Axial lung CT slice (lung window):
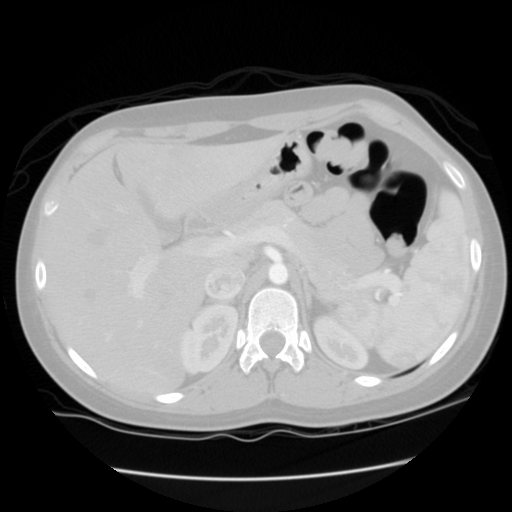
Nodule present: no